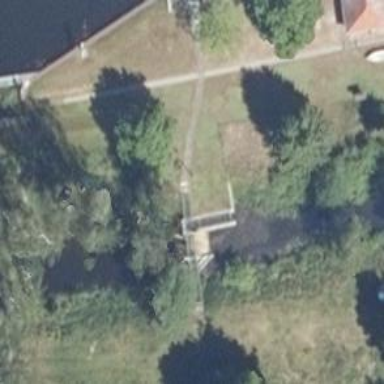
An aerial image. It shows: Weir along the waterway.